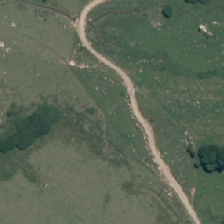
Land cover: herbaceous_freshwater_vege